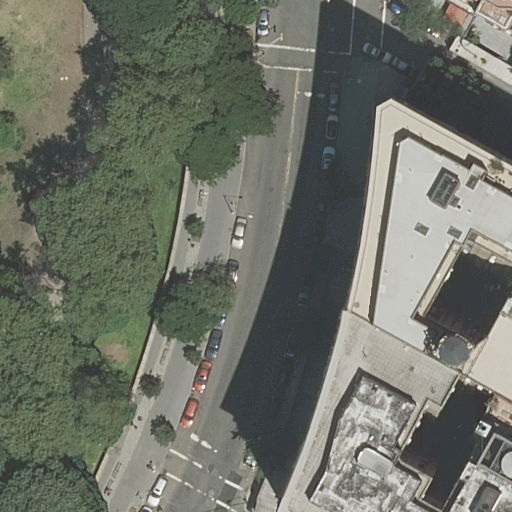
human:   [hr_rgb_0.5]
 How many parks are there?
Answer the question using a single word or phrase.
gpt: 1

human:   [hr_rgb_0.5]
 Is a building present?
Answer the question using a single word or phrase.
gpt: yes

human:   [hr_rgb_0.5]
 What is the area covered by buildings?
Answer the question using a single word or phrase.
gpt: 1294m2

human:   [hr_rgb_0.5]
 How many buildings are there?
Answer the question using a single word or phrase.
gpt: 3

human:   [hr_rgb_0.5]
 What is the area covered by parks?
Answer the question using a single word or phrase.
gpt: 434m2

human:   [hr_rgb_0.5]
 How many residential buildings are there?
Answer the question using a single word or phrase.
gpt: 3

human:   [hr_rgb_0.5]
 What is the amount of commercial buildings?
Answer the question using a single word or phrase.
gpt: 0

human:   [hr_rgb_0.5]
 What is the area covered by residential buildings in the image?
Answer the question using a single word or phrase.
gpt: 1294m2

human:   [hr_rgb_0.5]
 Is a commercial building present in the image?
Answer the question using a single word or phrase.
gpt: no

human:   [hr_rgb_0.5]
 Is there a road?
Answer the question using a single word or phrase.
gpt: yes

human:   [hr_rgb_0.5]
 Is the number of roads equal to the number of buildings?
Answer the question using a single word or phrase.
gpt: no

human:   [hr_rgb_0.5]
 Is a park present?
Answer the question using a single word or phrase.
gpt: yes

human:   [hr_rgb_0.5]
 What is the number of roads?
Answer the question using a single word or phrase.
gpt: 2

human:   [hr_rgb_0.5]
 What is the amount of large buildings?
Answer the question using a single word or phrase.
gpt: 2

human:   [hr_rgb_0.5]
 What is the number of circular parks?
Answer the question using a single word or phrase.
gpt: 0

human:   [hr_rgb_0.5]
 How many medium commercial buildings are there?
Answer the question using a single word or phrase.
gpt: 0

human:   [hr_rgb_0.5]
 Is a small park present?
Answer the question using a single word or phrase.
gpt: no

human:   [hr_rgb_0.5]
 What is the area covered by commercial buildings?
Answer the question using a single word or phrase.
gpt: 0m2

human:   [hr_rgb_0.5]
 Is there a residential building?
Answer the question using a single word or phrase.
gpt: yes

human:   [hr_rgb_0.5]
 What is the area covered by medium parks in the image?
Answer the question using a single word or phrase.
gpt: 434m2

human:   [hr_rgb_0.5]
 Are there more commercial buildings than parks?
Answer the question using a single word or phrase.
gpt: no

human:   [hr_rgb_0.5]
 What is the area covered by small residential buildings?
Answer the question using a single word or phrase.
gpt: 38m2

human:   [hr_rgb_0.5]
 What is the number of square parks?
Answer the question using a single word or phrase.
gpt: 0

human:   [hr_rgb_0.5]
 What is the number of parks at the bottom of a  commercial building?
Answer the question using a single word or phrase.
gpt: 0

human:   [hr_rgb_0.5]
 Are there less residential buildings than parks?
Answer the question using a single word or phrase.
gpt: no

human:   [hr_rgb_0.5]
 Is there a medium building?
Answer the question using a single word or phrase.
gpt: no

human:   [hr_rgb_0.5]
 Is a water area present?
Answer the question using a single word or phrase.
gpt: no

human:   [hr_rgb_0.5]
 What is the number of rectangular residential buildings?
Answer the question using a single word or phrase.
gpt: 2

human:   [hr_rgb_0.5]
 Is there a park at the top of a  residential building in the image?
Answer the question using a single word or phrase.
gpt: yes

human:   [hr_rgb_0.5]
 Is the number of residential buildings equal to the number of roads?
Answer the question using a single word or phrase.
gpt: no

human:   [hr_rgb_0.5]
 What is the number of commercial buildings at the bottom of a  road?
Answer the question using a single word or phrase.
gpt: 0

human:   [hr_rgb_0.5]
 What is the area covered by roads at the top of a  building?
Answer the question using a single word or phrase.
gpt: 0m2

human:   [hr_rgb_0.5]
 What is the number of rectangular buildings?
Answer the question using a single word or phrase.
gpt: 2

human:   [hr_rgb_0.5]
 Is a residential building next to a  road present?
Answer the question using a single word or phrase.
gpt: yes

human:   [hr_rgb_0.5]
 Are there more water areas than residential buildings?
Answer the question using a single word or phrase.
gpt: no

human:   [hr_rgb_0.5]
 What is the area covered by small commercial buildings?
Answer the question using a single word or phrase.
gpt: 0m2

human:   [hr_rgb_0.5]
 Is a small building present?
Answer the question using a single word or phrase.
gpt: yes

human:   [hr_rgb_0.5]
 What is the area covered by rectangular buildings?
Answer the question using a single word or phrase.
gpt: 606m2

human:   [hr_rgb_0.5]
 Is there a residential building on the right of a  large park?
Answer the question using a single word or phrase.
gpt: no

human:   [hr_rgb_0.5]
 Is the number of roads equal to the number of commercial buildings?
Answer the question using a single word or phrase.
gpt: no

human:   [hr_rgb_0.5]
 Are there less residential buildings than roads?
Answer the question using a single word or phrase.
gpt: no

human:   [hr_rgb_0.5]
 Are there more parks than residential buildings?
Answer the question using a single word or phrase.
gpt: no

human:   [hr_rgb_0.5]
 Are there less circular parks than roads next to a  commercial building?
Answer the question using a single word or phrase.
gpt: no

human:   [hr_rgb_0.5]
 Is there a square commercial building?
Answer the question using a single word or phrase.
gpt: no

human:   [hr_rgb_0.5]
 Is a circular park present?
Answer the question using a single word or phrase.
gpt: no

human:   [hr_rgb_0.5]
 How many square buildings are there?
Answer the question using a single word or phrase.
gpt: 0

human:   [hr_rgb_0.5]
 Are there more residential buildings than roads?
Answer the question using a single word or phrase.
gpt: yes

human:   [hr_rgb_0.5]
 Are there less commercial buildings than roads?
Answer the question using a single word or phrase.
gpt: yes

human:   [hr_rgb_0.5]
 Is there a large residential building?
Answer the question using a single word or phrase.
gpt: yes

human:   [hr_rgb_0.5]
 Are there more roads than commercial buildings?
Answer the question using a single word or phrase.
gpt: yes

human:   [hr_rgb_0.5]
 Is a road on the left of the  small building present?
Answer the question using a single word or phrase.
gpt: yes

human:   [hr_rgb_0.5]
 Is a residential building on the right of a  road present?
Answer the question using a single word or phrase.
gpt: yes

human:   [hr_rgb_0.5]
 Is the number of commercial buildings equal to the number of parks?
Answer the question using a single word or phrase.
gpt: no

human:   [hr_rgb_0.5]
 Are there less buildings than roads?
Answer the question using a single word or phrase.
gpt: no

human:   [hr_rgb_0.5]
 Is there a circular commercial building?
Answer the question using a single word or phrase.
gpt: no

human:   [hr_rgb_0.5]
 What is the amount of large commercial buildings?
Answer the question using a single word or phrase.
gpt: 0

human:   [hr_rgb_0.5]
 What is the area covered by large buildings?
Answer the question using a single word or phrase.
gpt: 1255m2

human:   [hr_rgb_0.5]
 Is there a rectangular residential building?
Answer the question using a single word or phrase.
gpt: yes

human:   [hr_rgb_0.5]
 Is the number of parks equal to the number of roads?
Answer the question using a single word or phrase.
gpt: no

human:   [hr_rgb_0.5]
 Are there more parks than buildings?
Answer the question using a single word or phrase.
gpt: no

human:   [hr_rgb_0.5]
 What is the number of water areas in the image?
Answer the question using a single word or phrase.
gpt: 0

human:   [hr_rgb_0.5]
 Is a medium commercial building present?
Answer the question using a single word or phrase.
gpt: no

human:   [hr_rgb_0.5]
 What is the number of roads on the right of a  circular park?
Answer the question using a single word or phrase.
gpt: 0

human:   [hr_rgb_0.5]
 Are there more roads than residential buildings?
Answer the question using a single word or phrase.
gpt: no